Interaction volume radius: 5 \u00c5
Interaction volume height: 20 \u00c5
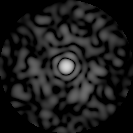
Disorder parameter: 0.8215